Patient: sex F, age 75
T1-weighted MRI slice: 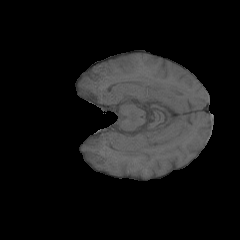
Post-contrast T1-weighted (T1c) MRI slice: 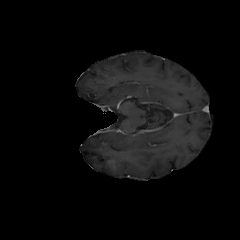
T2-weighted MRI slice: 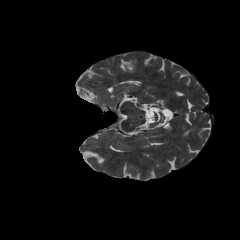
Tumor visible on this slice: no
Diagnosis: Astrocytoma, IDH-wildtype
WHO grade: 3